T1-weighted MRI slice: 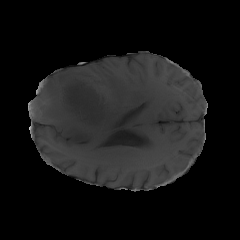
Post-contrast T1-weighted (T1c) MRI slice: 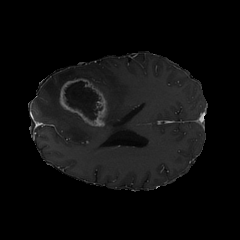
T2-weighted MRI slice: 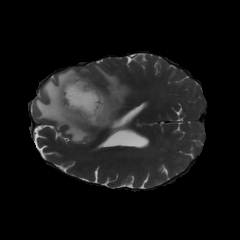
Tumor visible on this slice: yes